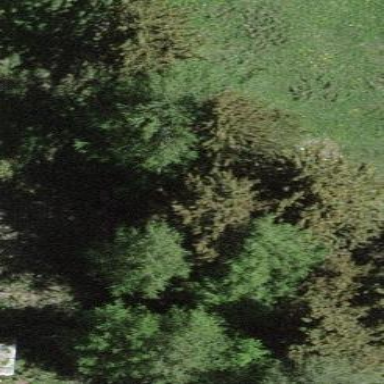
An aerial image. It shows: Forest area predominantly covered with needle-leaved trees.